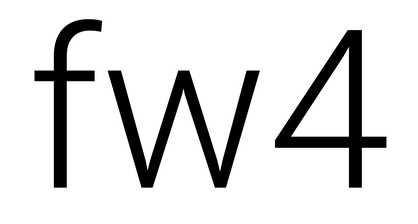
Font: Roboto_Light